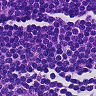
Metastatic tissue present: no